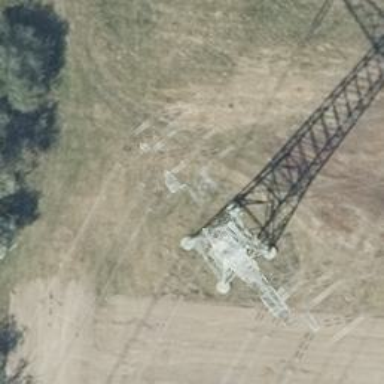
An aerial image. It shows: Power tower.